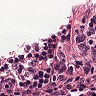
Metastatic tissue present: no